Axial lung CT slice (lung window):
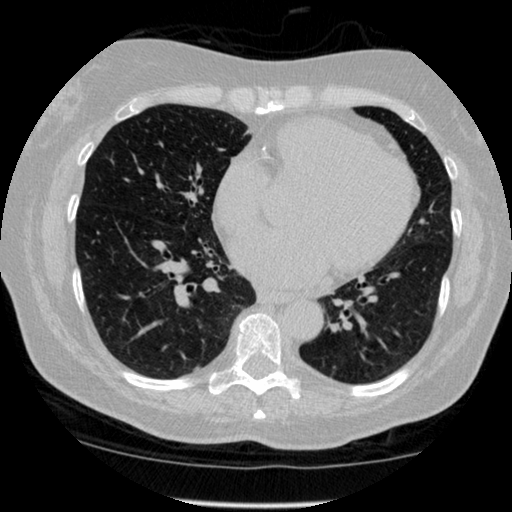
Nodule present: no